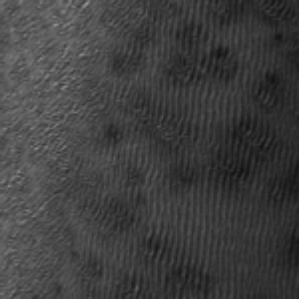
Label: frost